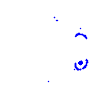
Particle: pion